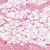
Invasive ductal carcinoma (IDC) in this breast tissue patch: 0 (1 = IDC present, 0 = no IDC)